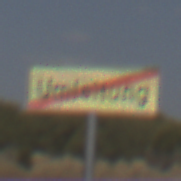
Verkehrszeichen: EndeDerUmleitungsankuendigung
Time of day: MorningAfternoon
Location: Outdoor (Nature)
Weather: PartlyCloudy
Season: NotSpecified
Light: Natural